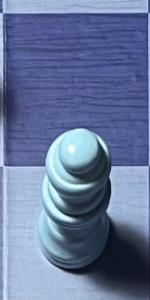
Label: Queen_White